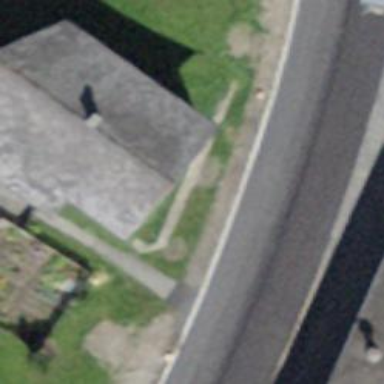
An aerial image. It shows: Building with tiled roof.